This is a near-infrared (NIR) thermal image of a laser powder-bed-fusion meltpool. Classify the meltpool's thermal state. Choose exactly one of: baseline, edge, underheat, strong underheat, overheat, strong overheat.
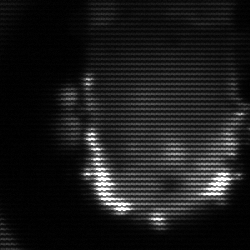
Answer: baseline